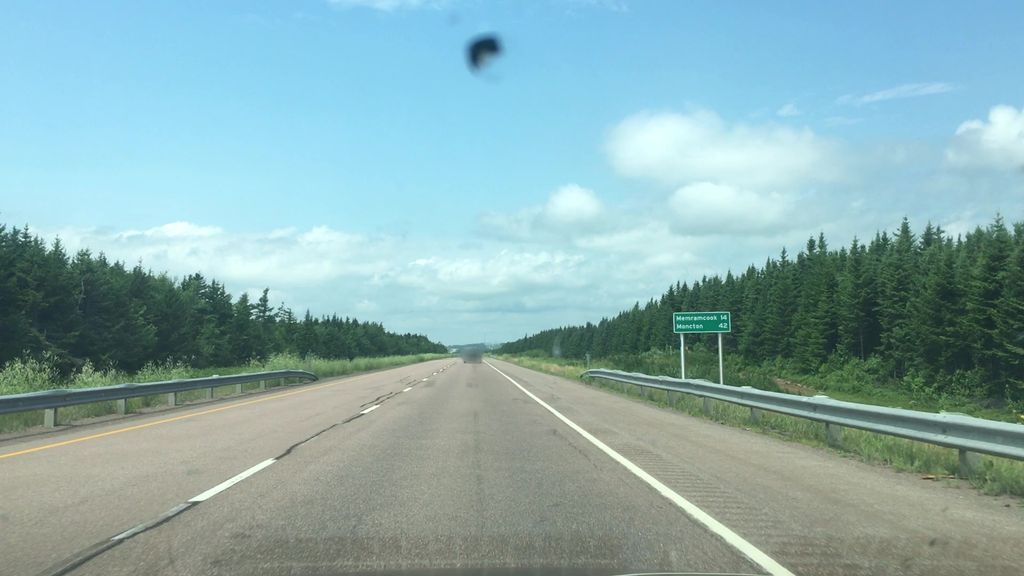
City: charlottetown